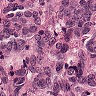
Metastatic tissue present: yes